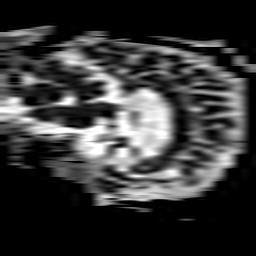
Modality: ADC
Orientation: sagittal
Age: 85
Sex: female
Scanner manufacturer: philips
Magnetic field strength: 3 T
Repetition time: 3.084 s
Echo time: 0.076 s